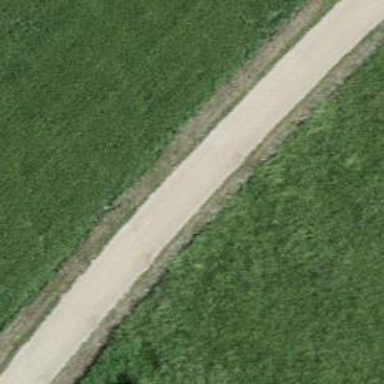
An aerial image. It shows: Compacted track road with grade3 tracktype.